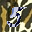
Label: 5